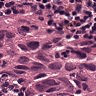
Metastatic tissue present: yes